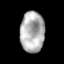
Tissue: lung
Cell type: T cells
Senescence score: 0.1668
Nuclear area (px): 966
Mean DAPI intensity: 176.788